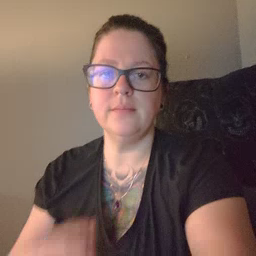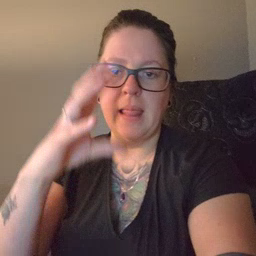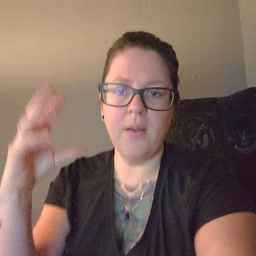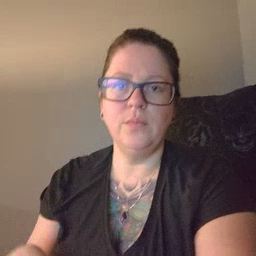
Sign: cloud